Question: Me and my team are blocked to Android Studio 3.2.1. Any android studio after this one show error for ressource. Ressource are still clickeable/inspectable from editor but are in red. Preview of fragment is KO too.
Work with :
Android Studio 3.2.1
Gradle plugin version 3.2.1
Gradle version 4.6.1
But can't make it works on :
Android Studio 3.5
Gradle plugin version 3.5
Gradle version 5.4.1
I have looked this topic : <URL>
- I have tried to clean/build + invalidate cache and restart.- I have tried to :
'''
rm -rf .idea/caches/
rm -rf .idea/libraries/
rm -rf .gradle/
'''
- -
What else could make this project bug ?
Here is a screenshot of what i got :

We see on it, it s red but still clickeable. My project compile too.
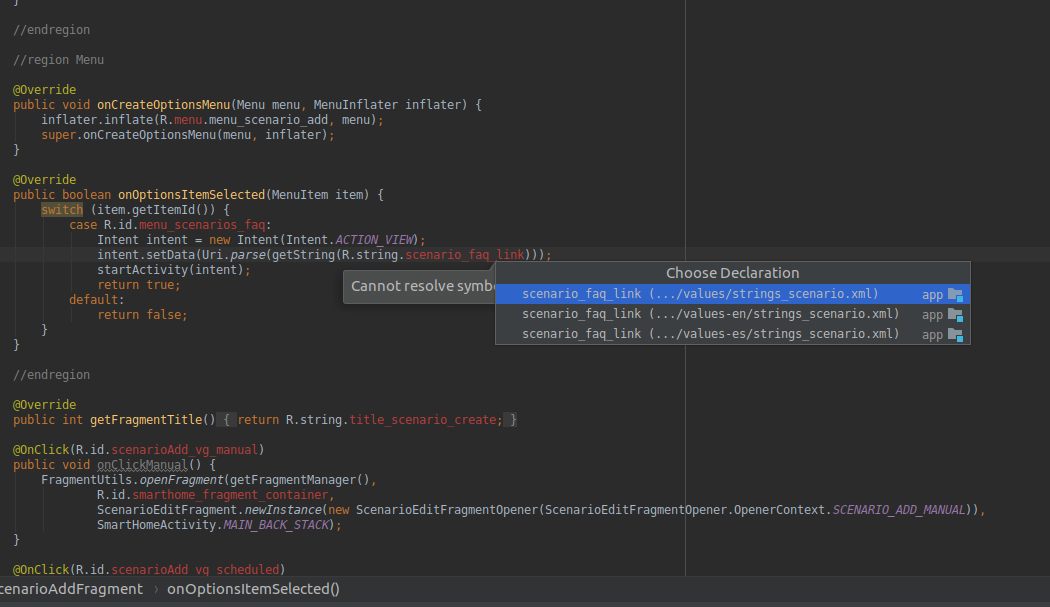
Answer: I solved it after long other searchs.
My problem was i had 3 modules, but 2 of them had the same package name. I rename one and it solved my problem.
- First step, i checked if was the problems: '''
1) I deleted all my .java files
2) Deleted all activity in androidmanifest.xml
3) create a new empty activity
'''
- Second step, i checked if was the problem: '''
1) I deleted all content in my res folder, except the layout of my empty activity
'''
- Third step, i checked if was the problem: '''
1) I deleted one by one my dependencies in build.gradle
'''
I found that my line who was injected the project in the dependencies was the cause of my problems :
'''
implementation project(':XXX')
'''
1) When i delete it, it was fixed.
2) Therefore, i inspect it and found that if i delete the androidmanifest.xml of XXX project, it solved my problem.
3) Debugging androidmanifest.xml, i found that the id was the problem.
It seems like that androidstudio after 3.2.1 doesn't allow multiple module with same package name.